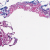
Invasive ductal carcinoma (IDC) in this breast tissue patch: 0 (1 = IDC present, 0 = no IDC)